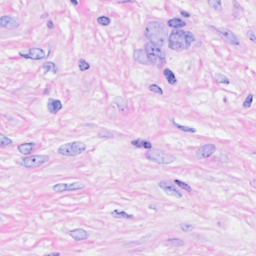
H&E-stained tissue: Breast